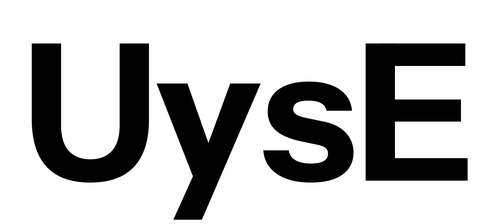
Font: InstrumentSans_Bold